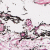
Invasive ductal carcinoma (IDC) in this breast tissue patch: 0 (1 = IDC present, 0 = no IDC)